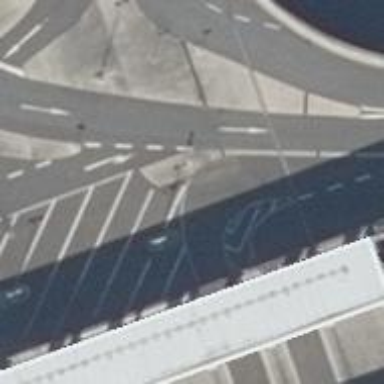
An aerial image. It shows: Parking aisle road on asphalt bridge.